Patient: sex M, age 61
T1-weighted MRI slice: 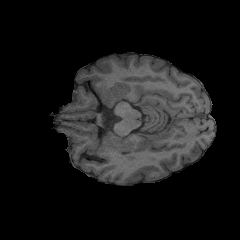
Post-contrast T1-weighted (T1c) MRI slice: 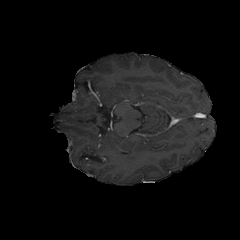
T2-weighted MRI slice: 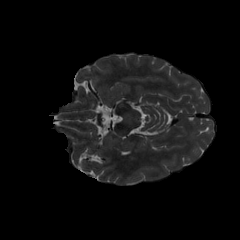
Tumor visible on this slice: no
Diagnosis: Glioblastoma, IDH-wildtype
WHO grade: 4